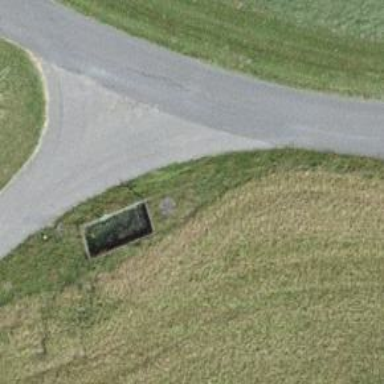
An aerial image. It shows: Guidepost providing information.